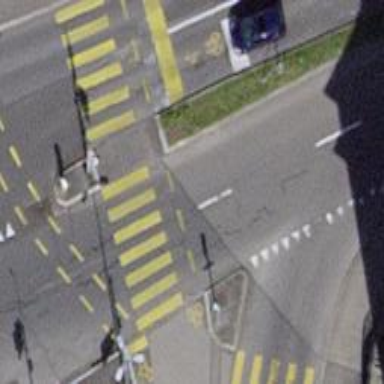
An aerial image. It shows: Road crossing with traffic signals.